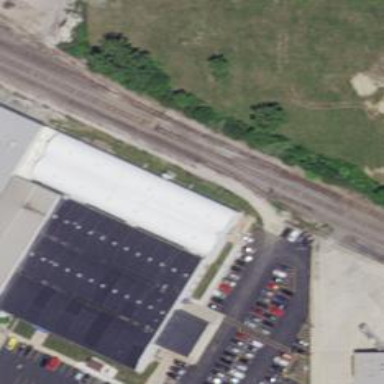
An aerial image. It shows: Railway siding for service.